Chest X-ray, AP view. Patient: 46 years old, sex M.
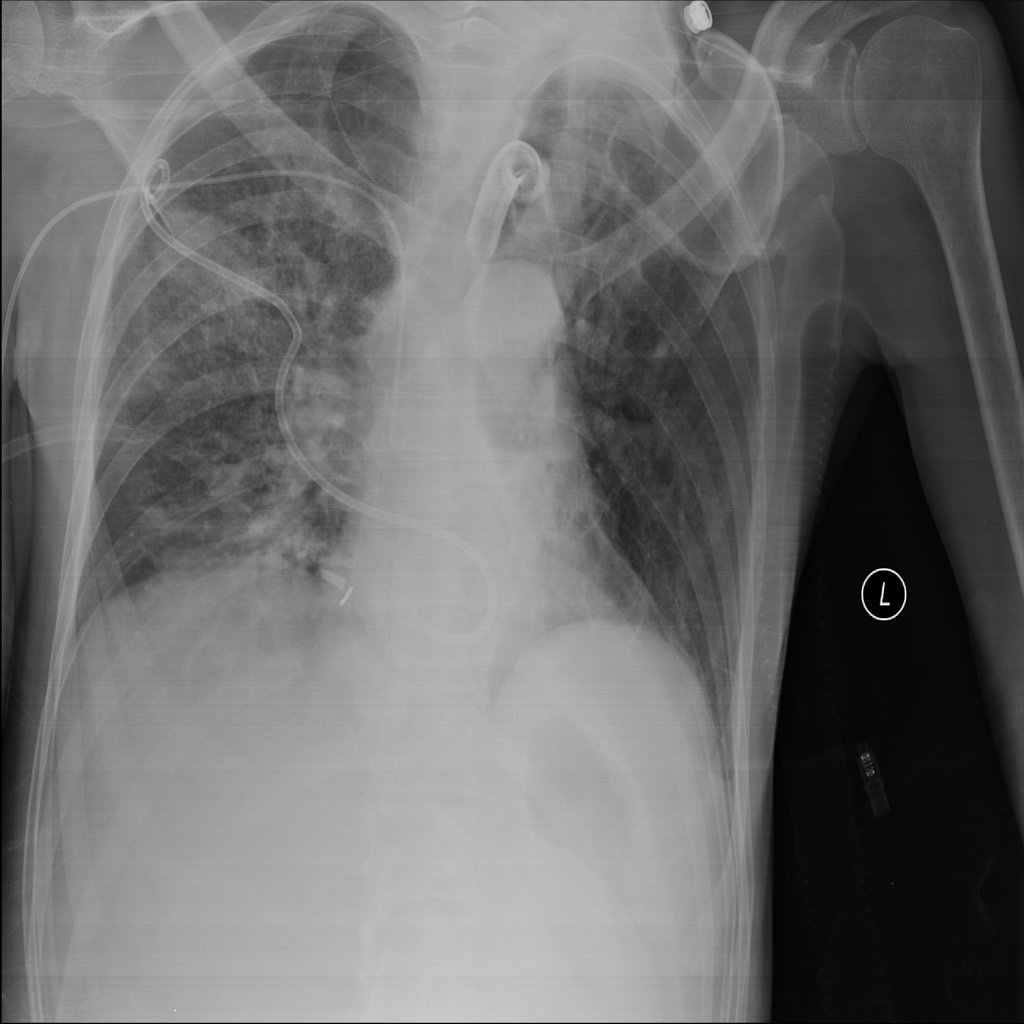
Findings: Infiltration, Mass